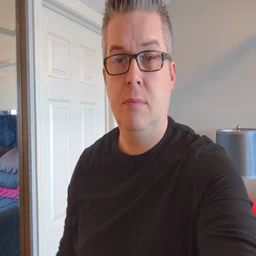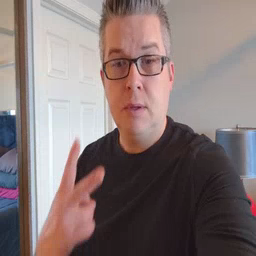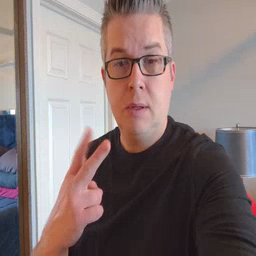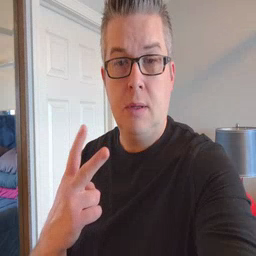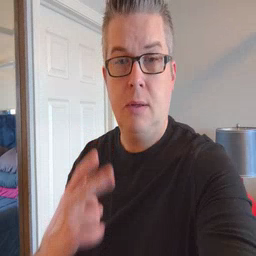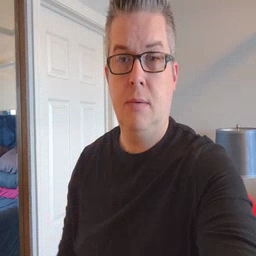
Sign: scissors